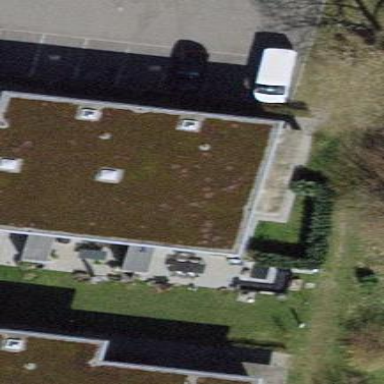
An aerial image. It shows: Building with flat roof.